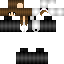
A female human skin with dark skin, wearing brown long hair dressed in a blue hoodie and black pants, featuring a closed mouth.